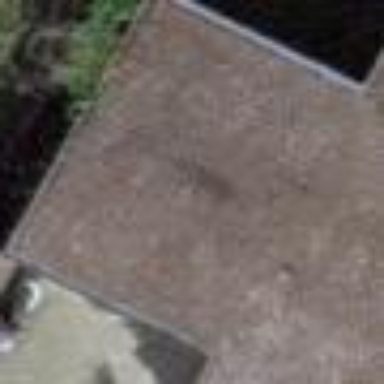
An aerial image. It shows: View of roof of building.